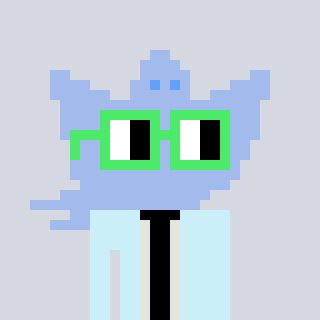
a pixel art character with square light green glasses, a ghost-B-shaped head and a cold-colored body on a cool background